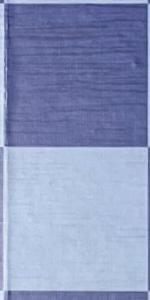
Label: Empty